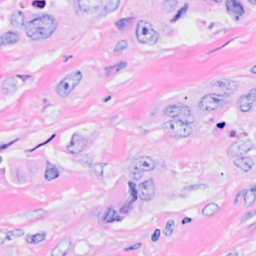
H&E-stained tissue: Breast